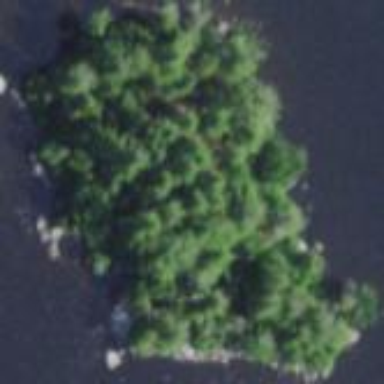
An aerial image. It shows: Islet.